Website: home-depot
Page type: payment
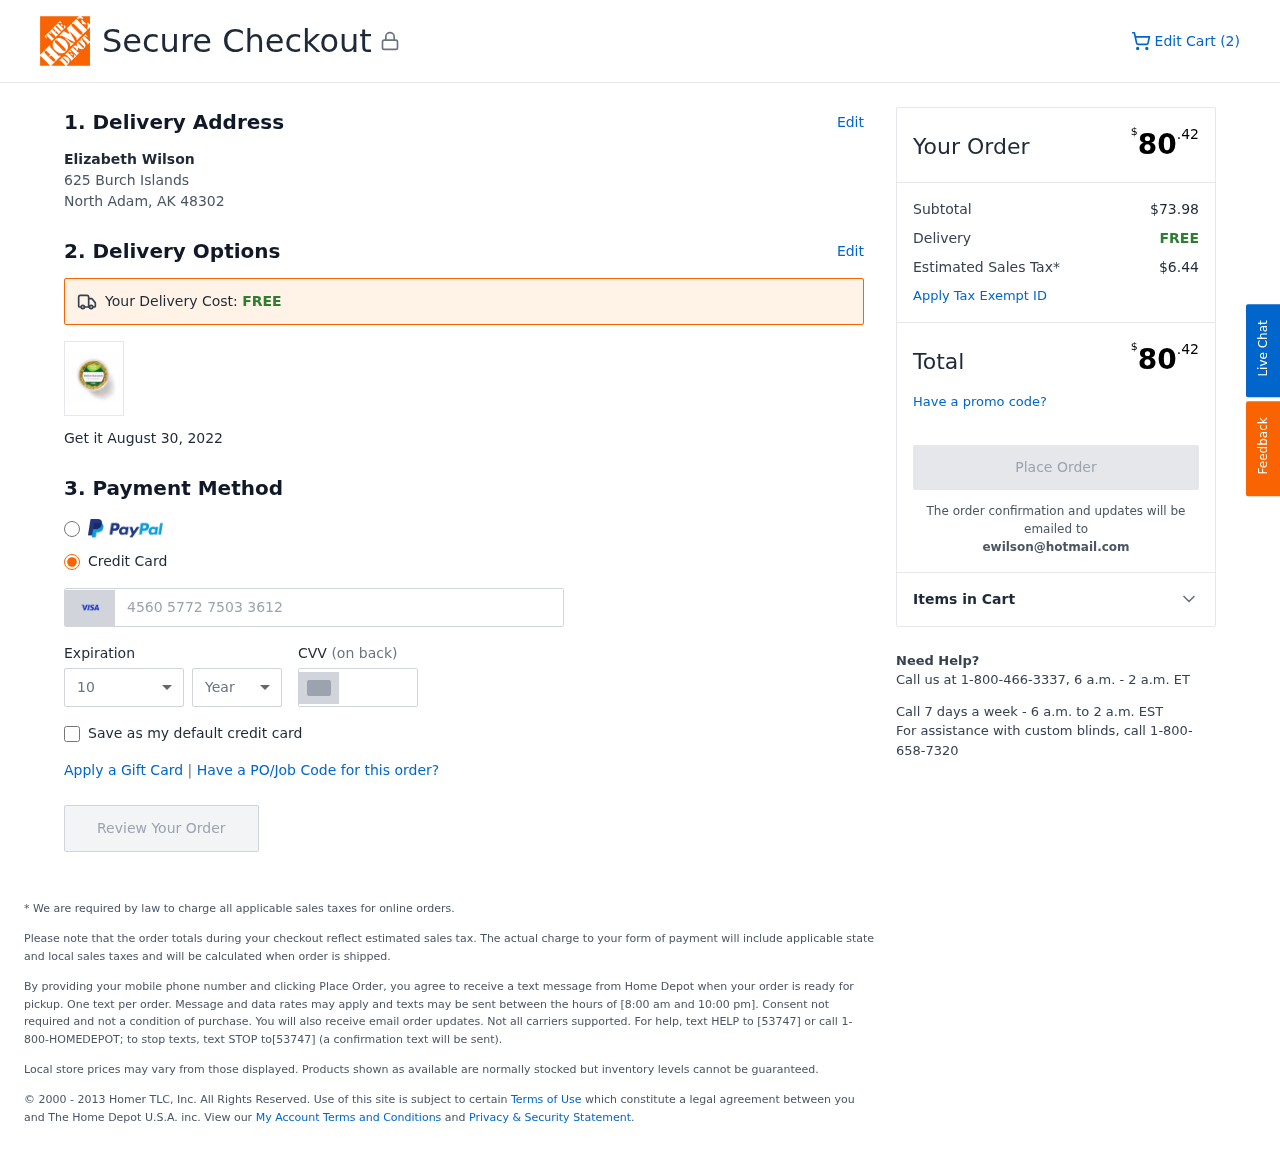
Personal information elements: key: PII_CARD_CVV
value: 760
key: PII_CARD_EXPIRY_MONTH
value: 10
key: PII_CARD_EXPIRY_YEAR
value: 28
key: PII_CARD_NUMBER
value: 4560 5772 7503 3612
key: PII_CITY_STATE_ZIP
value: North Adam, AK 48302
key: PII_EMAIL
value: ewilson@hotmail.com
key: PII_FULLNAME
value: Elizabeth Wilson
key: PII_STREET
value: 625 Burch Islands
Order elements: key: ORDER_NUM_ITEMS
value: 2
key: ORDER_DELIVERY_DATE
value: August 30, 2022
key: ORDER_TOTAL
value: $80.42
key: ORDER_SUBTOTAL
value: $73.98
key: ORDER_SHIPPING_COST
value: FREE
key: ORDER_TAX
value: $6.44